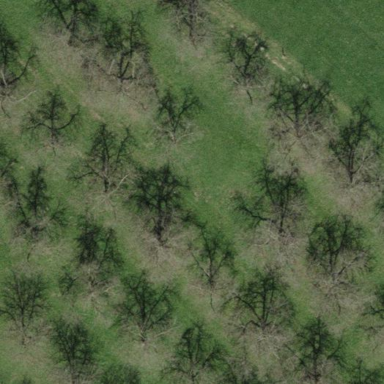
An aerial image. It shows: Orchard.